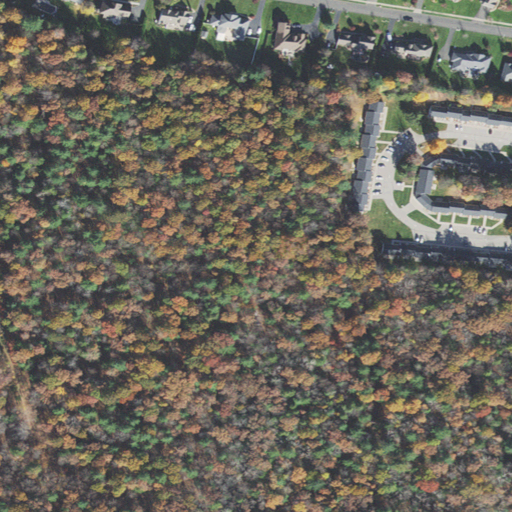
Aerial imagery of mountain in Massachusetts named Stony Hill containing mixed forest, medium intensity development, low intensity development, deciduous forest, and open development